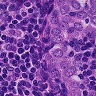
Metastatic tissue present: yes